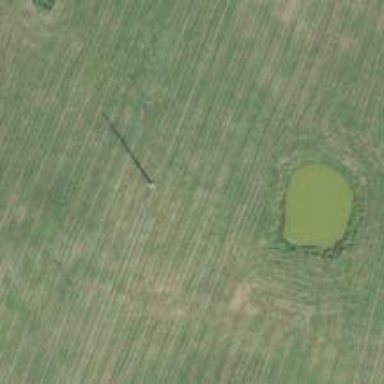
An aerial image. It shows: Power pole.